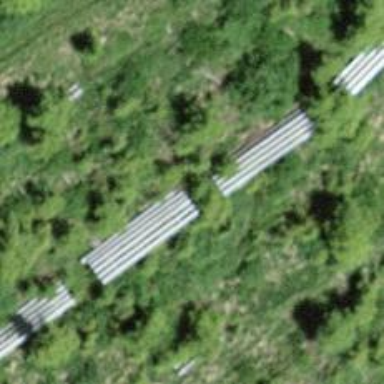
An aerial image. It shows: Man-made structure for avalanche protection.